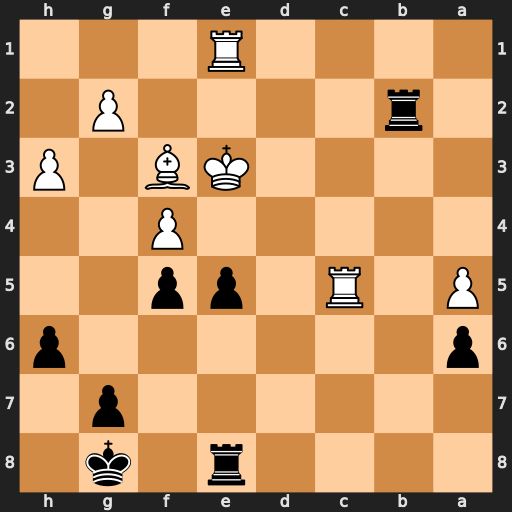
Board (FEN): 4r1k1/6p1/p6p/P1R1pp2/5P2/4KB1P/1r4P1/4R3
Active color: b
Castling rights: -
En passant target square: -
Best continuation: exf4+ Kxf4 Rxe1